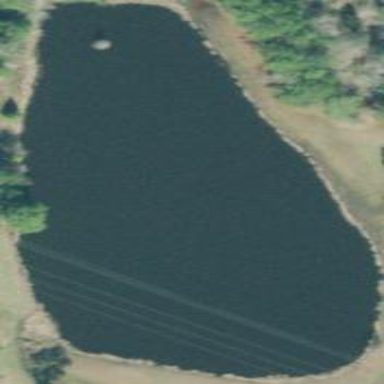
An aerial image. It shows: Reservoir of natural water.